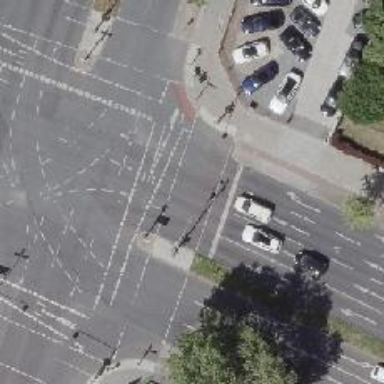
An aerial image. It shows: Road crossing with traffic signals.